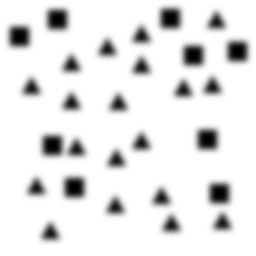
Squares: 9
Triangles: 19
Stars: 0
Total shapes: 28